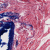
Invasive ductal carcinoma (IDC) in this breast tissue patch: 0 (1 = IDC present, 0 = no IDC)